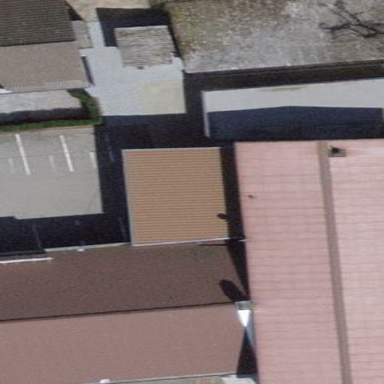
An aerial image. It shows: Building.